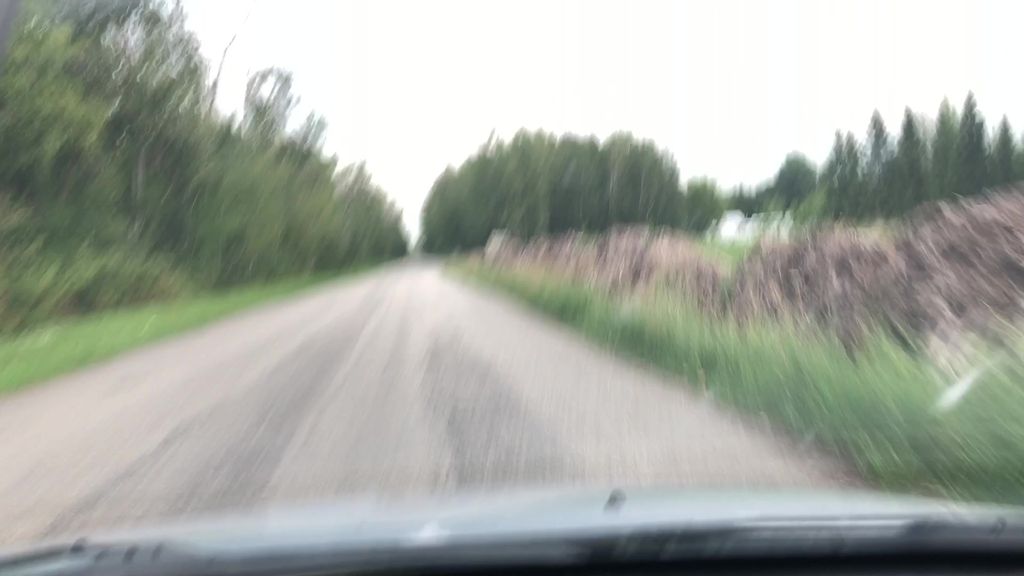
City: edmonton